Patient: sex M, age 61
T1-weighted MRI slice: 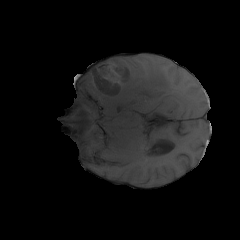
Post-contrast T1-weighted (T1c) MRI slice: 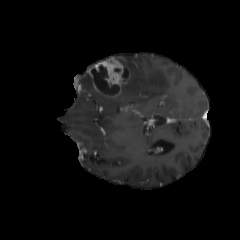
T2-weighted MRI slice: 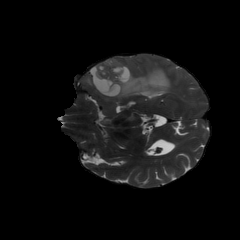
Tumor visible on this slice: yes
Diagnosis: Glioblastoma, IDH-wildtype
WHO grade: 4